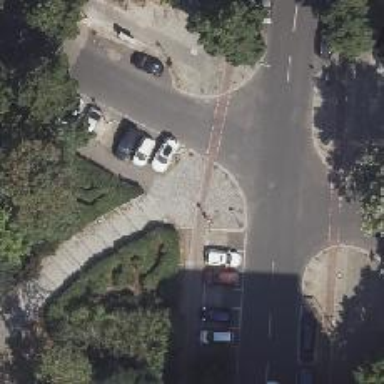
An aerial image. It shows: Sidewalk.